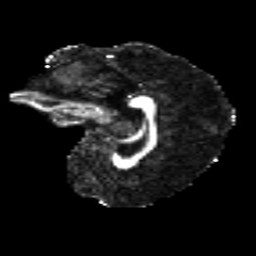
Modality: FA
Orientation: sagittal
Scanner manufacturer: siemens
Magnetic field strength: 3 T
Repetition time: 4.16 s
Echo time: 0.0806 s